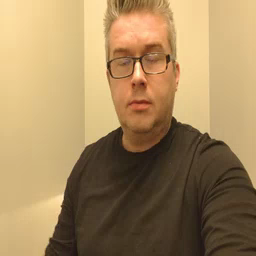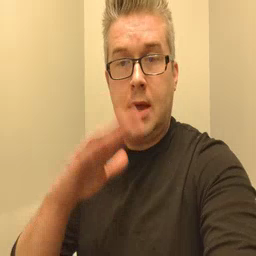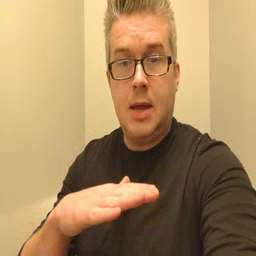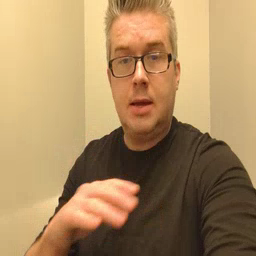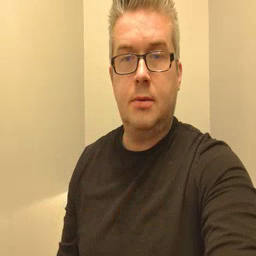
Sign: on